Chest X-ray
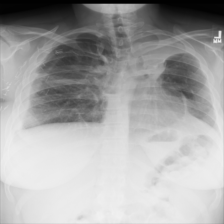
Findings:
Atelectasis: negative
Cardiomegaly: negative
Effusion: negative
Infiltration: negative
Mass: negative
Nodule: negative
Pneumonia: negative
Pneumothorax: negative
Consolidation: negative
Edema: negative
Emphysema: negative
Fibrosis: negative
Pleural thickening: negative
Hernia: negative